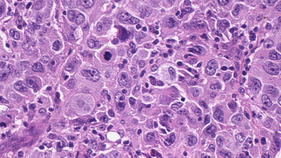
Tumor epithelial tissue: yes
Tumor-associated stroma tissue: no
Normal tissue: no